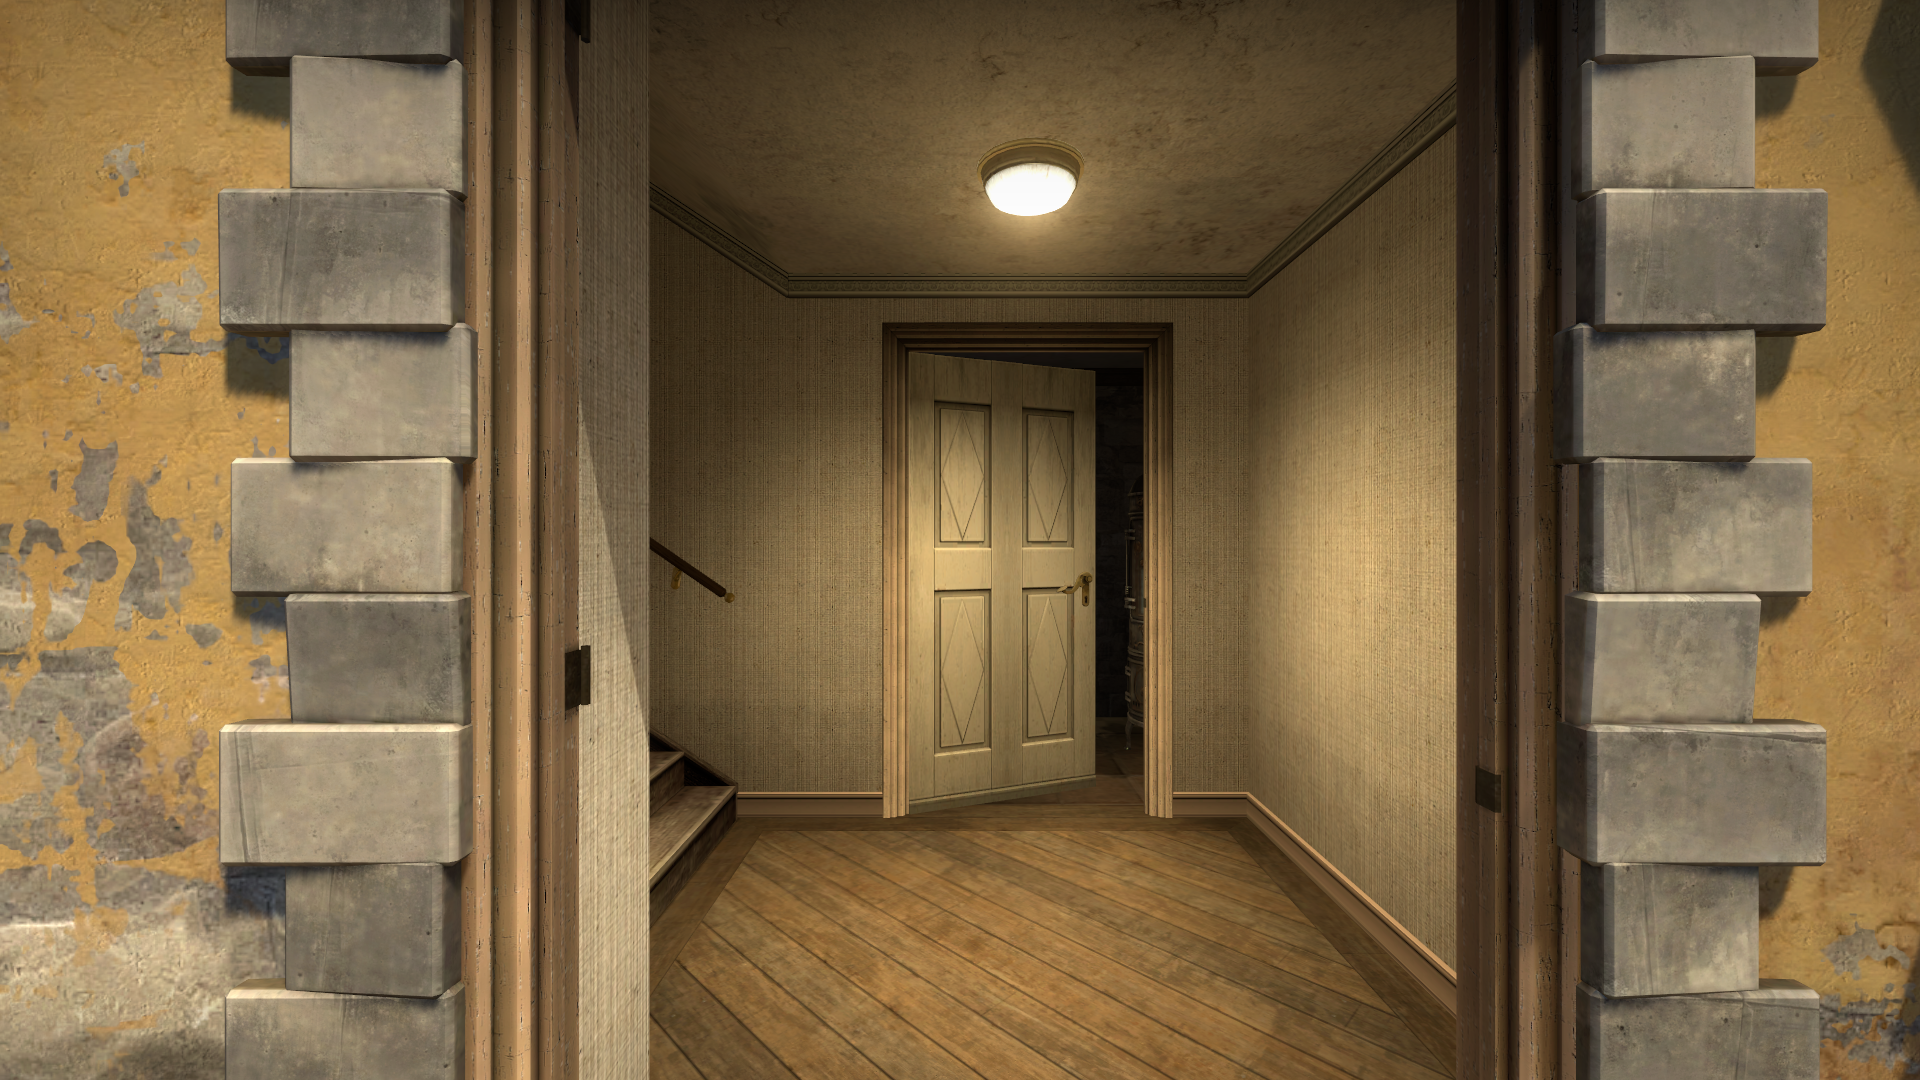
Map: de_inferno